Question: i have an external CSS file in the resources folder under WebContent folder, and i included it at the page header as follows:
'''
<h:head>
<h:outputStylesheet name="css/style.css" library="css" />
</h:head>
'''
i tried a simple selector to test the if the file is working like 'body {background-color:#b0c4de;}' but unfortunately the file isn't linked
for more clarity i included here a screenshot for the exact location of the resources folder

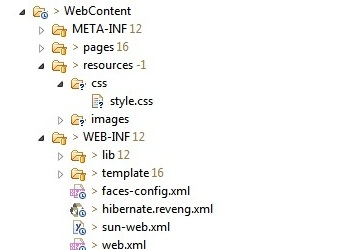
Answer: First of all, this is not an external CSS file at all. It's internal to your web application. A real external CSS file would be served from a different domain and is not importable via '<h:outputStylesheet>', but only via '<link>'.
Your concrete problem is caused because you unnecessarily repeated the CSS file folder into the 'library' attribute. Just get rid of it.
'''
<h:outputStylesheet name="css/style.css" />
'''
The 'library' attribute must represent the common module/theme/library name, such as "primefaces", but you don't have any here. Using a library name of "css" makes no utter sense as "css" just represents the file/content type.
### See also:
- <URL>